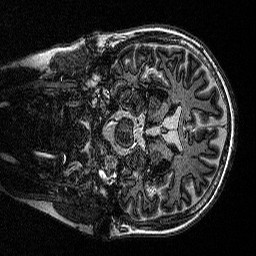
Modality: MP2RAGE
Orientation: coronal
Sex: female
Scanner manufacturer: siemens
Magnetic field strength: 3 T
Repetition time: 5 s
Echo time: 0.00292 s